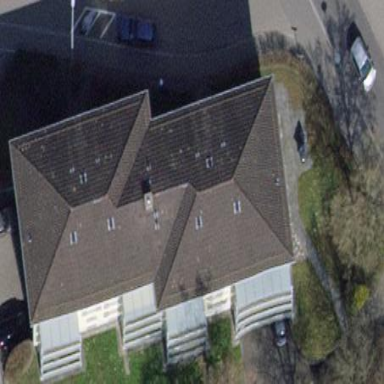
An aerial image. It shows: Hipped roof apartment building.